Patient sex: F
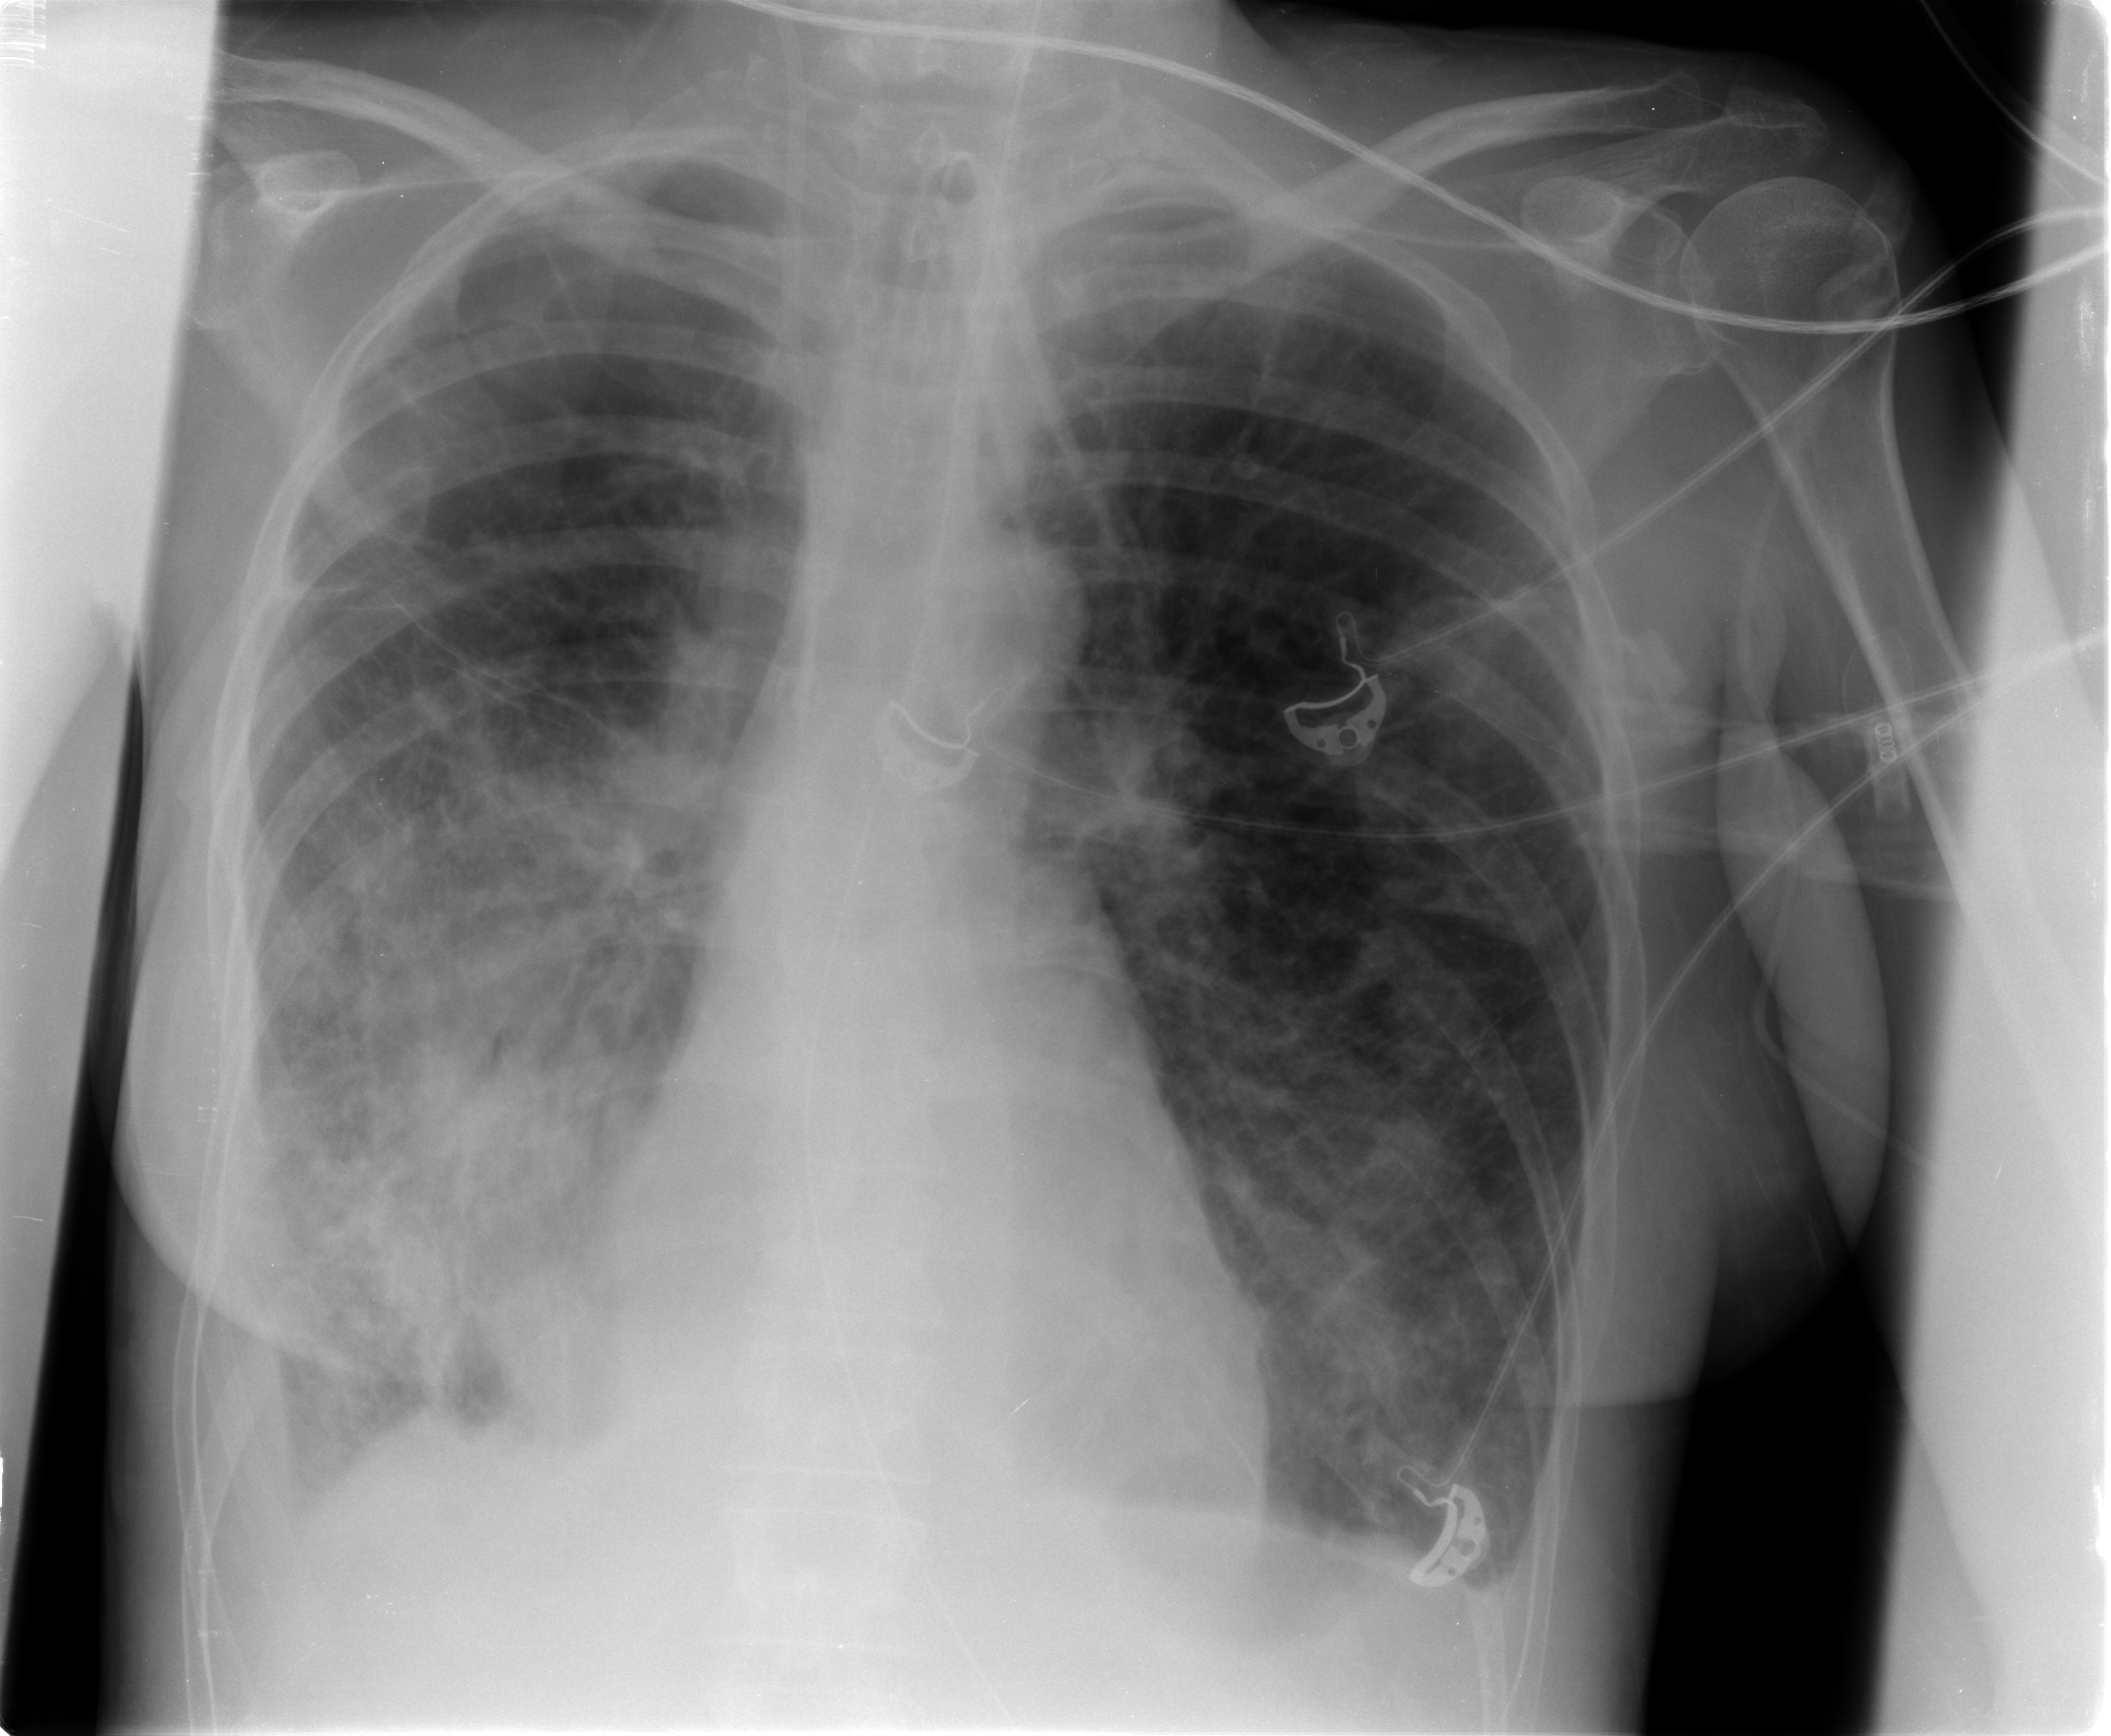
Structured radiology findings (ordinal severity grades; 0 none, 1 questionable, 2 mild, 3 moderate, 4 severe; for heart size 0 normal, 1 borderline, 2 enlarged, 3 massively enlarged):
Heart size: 0
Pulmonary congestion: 0
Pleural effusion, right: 2
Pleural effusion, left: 1
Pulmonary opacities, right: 3
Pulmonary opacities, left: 2
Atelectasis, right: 3
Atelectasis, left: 2